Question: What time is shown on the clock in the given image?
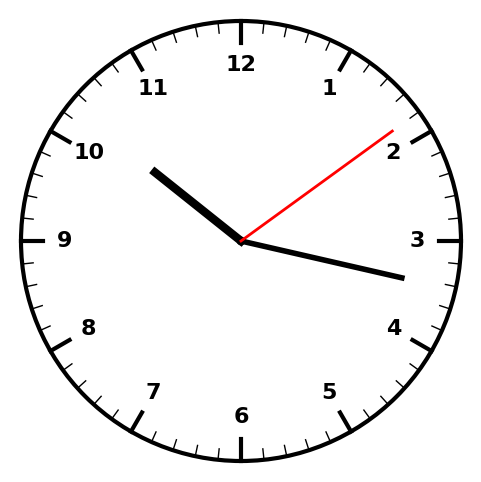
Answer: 10:17:09